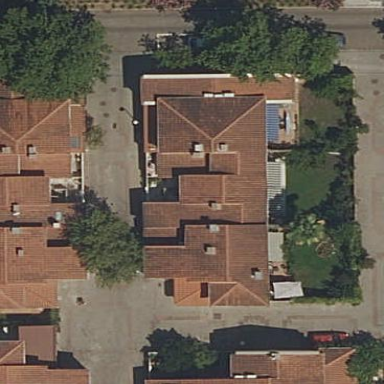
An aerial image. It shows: Terrace building.